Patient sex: M
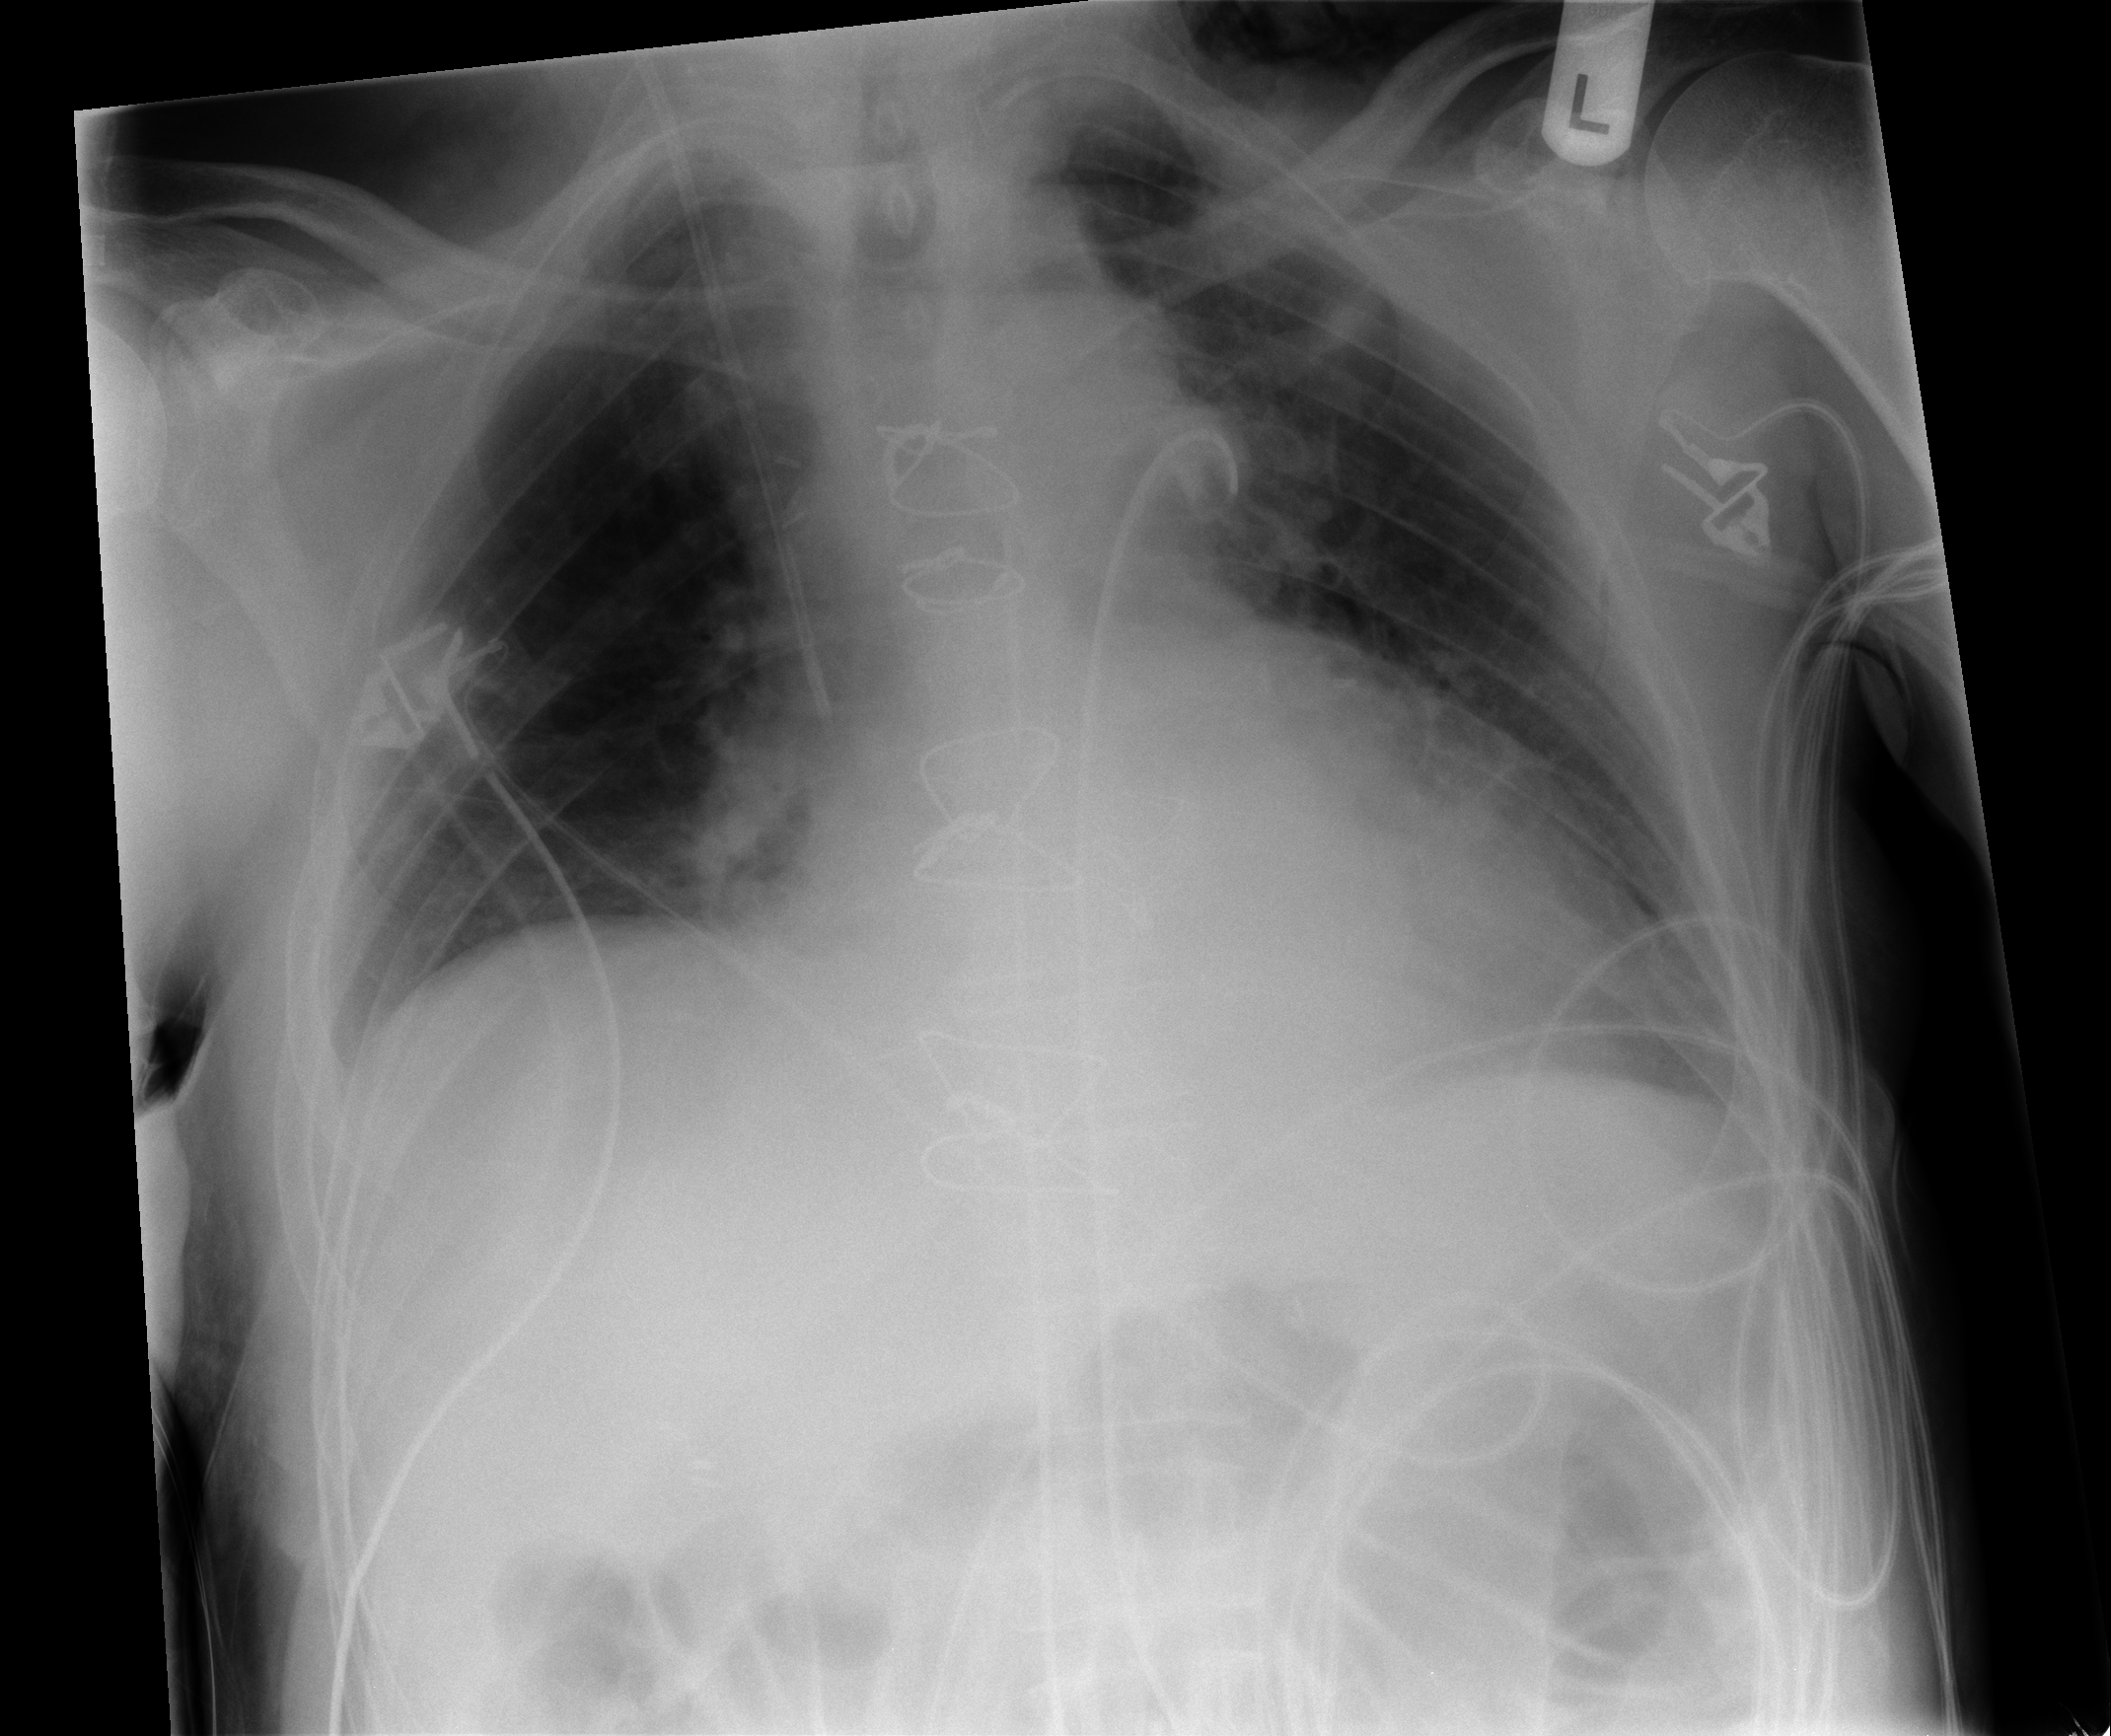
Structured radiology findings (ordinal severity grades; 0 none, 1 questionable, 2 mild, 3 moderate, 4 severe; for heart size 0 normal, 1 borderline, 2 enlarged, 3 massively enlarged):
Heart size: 2
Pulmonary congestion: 2
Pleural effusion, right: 0
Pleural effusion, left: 2
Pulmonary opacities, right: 0
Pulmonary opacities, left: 2
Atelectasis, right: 2
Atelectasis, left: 2